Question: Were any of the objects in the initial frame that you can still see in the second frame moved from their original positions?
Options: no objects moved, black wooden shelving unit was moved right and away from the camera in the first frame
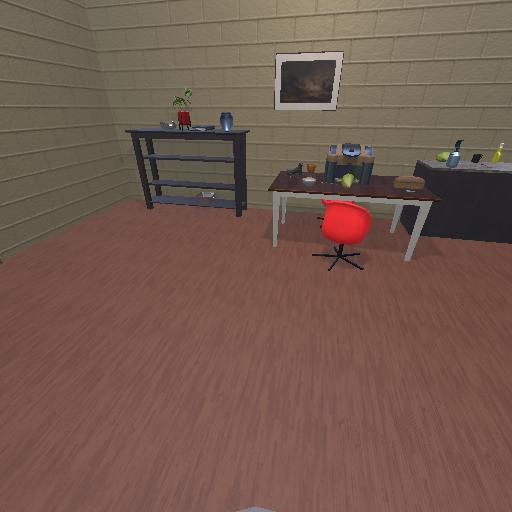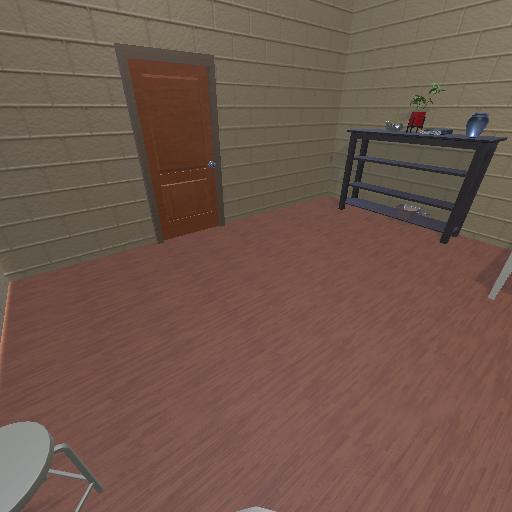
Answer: no objects moved